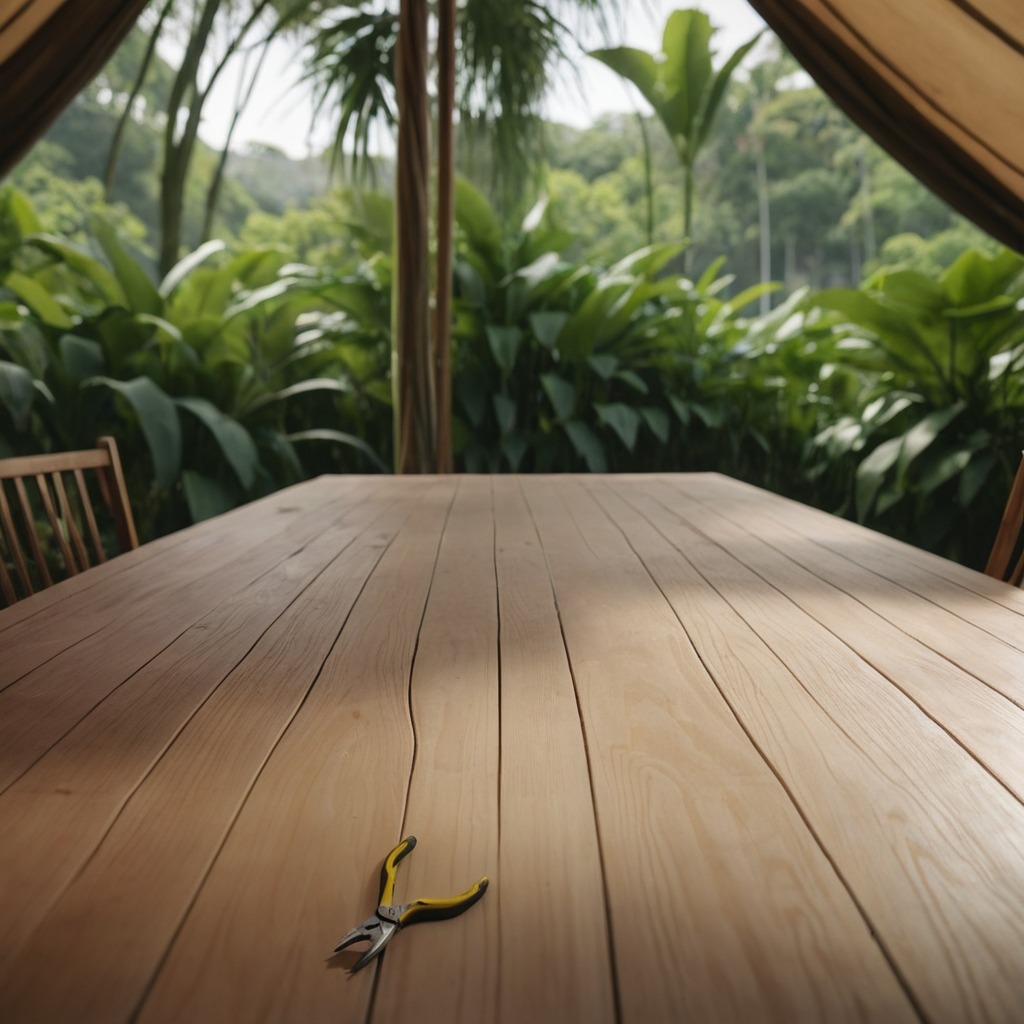
A plier is lying on a wooden table inside a jungle field workshop tent.